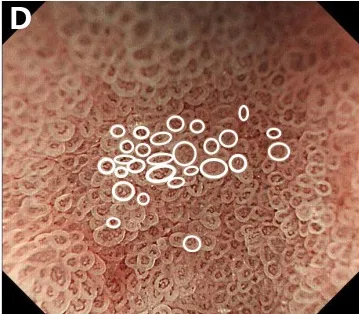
Endoscopic images. The circular marginal crypt epithelium was traced (D).
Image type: pathology (immunostaining)